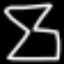
Label: hourglass